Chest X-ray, PA view. Patient: 31 years old, sex F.
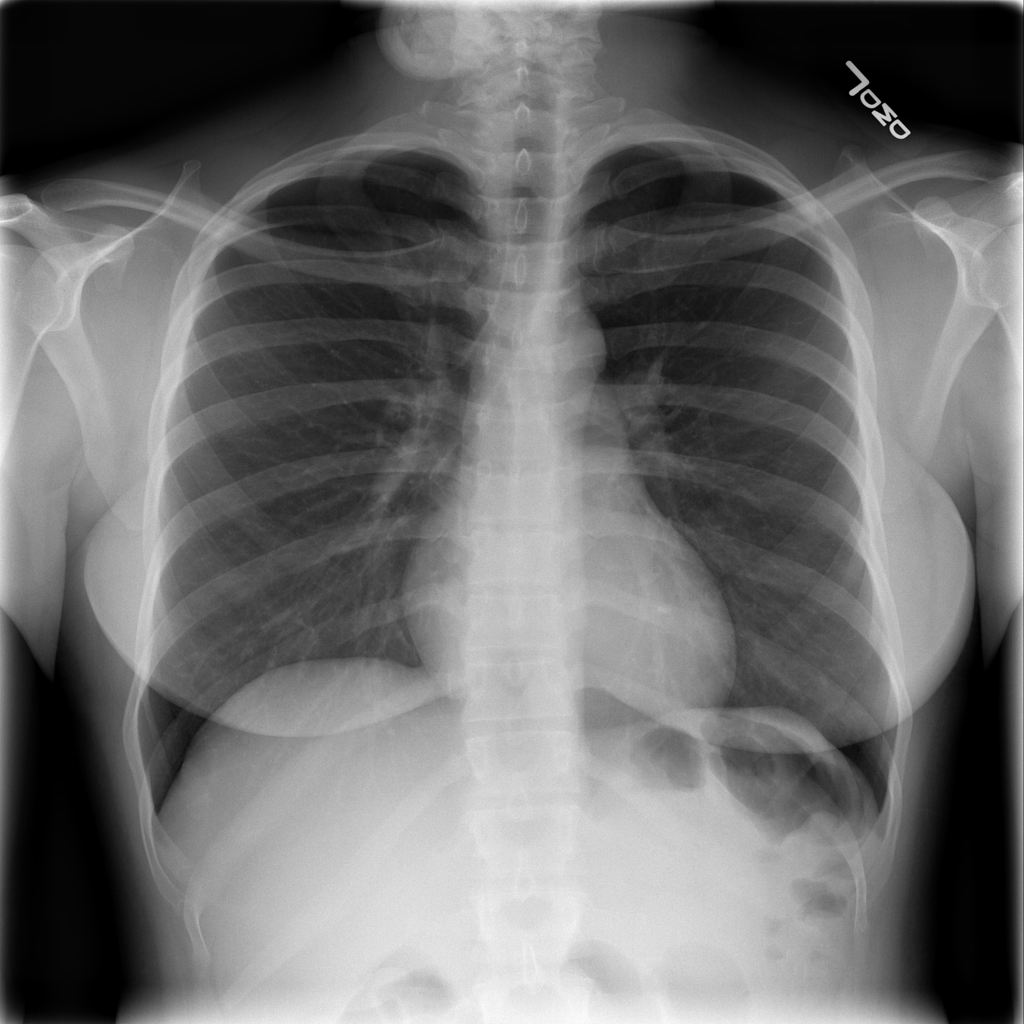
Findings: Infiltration